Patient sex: M
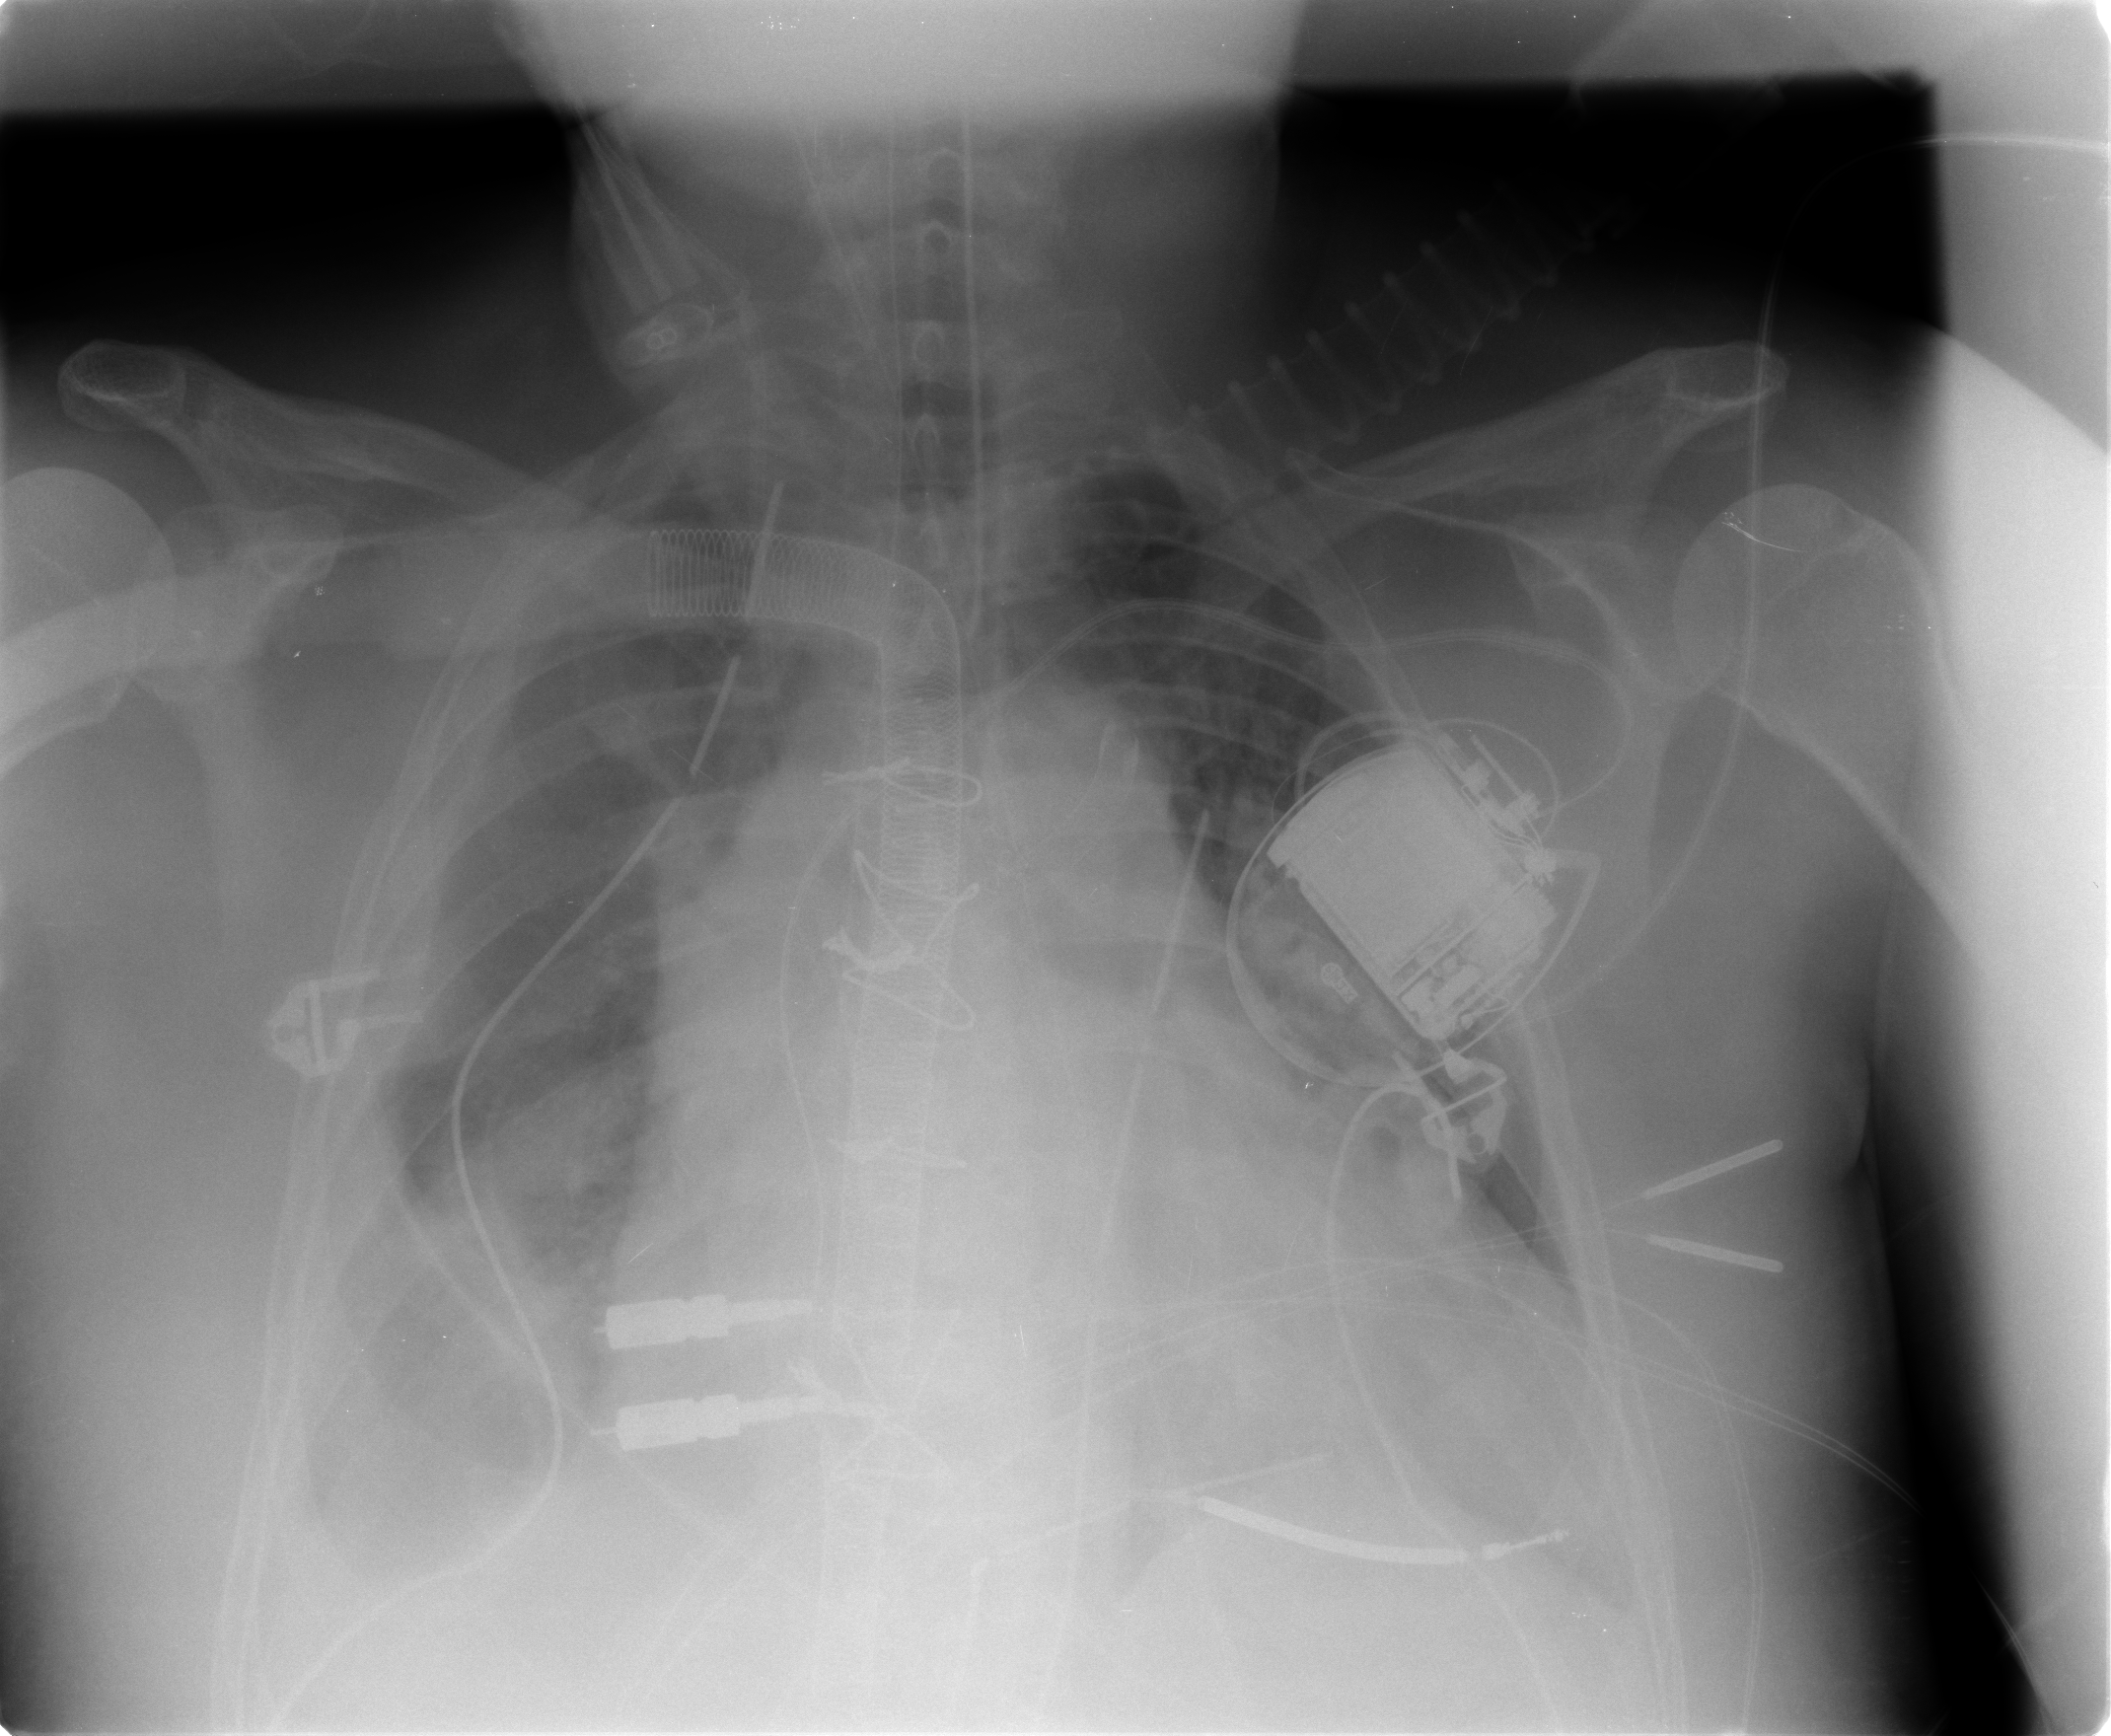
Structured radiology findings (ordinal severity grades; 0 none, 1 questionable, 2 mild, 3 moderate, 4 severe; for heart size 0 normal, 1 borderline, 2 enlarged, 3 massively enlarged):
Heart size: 3
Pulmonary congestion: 1
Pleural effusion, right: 3
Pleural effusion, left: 0
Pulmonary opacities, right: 0
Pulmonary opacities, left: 0
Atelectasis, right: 3
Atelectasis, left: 1